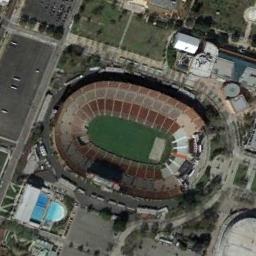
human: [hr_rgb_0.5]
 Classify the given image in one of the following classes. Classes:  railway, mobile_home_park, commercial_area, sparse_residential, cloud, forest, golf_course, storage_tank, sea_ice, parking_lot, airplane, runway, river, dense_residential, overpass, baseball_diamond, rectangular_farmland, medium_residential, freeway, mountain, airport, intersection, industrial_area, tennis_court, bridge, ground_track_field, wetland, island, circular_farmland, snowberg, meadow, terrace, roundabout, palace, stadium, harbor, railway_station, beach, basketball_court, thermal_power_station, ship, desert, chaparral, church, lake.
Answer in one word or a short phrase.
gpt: stadium